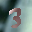
Label: 3